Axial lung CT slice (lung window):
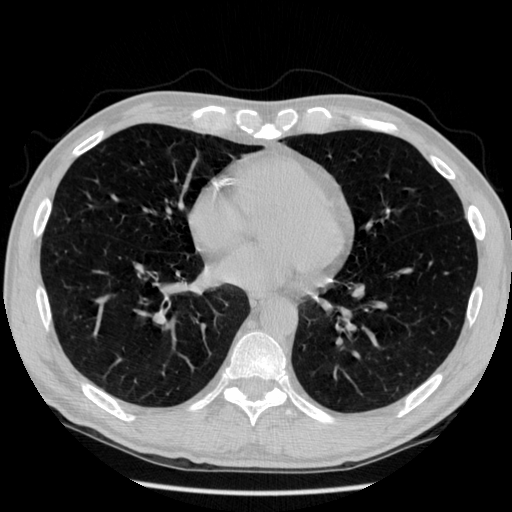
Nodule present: no